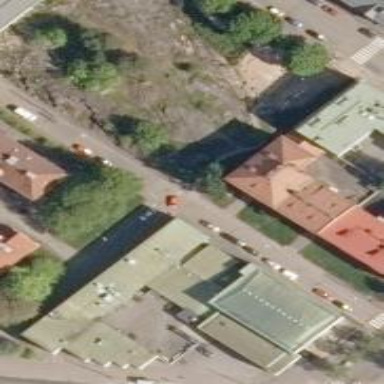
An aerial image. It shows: Footway.